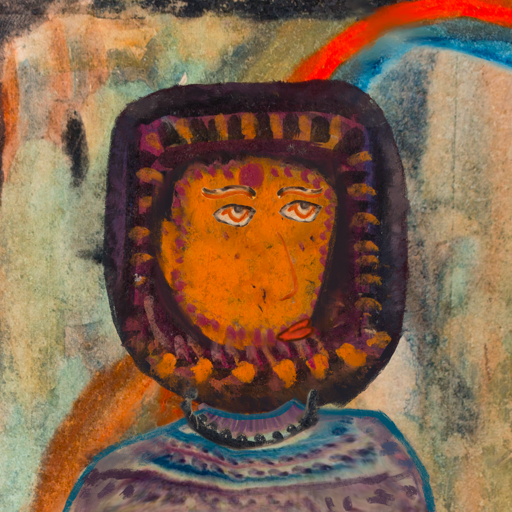
Background: Childish, Head And Neck Side: Doll_w_Hair, Face Side: Experience, Bust: HillGirl, Hair Side: Blank, Head Accessory: Blank, Second Necklace: Blank, Necklace: Childish, Baby: Blank